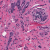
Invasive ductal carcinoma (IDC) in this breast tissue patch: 1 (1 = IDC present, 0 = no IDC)